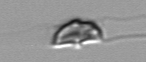
Label: Chaetoceros_didymus